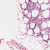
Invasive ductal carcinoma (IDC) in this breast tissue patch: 0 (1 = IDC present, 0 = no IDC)